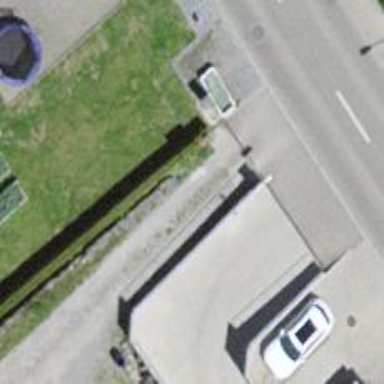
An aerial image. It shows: Hedge barrier.